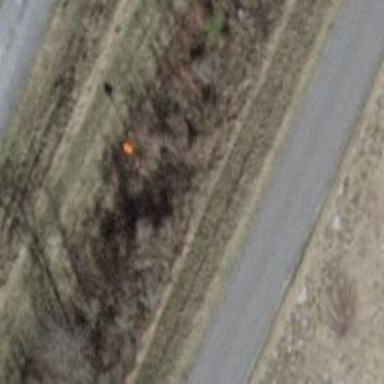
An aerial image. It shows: Aerial marker.